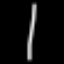
Label: line